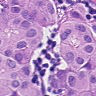
Metastatic tissue present: yes